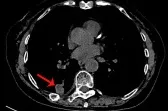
Computed tomography (CT) scans of the thorax of the patient. (D) Image of best response of atezolizumab therapy. CR, complete response; SD, stable disease; PD, progressive disease.
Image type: radiology (ct)